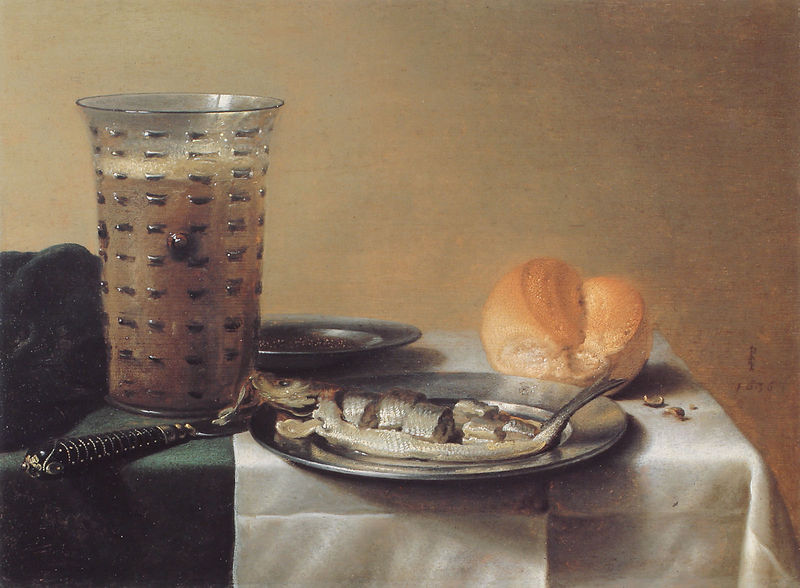
Titel: Hering mit einem Bierglas und einem Brötchen
Künstler: Pieter Claesz
Institution: Rotterdam, Museum Boymans-van-Beuningen
Schlagwörter: dunkel, gemälde, weiß, gelb, grün, getränk, glas, hintergrund, hut, tisch, trinken, messer, silber, teller, tischdecke, tischtuch, öl, kelch, realismus, stoff, decke, stilleben, stillleben, vase, kopfbedeckung, essen, wein, brot, becher, vanitas, reste, zinn, bier, fisch, silberteller, besteck, suppe, gabel, trinkglas, brötchen, trinkgefäß, angeschnitten, zerlegt, bötchen, bierglas, kaviar, semmel, hering, makrele, aufgeschnitten, zerteilt, saft, weißbrot, stilleiben, langsemmel, entgretet